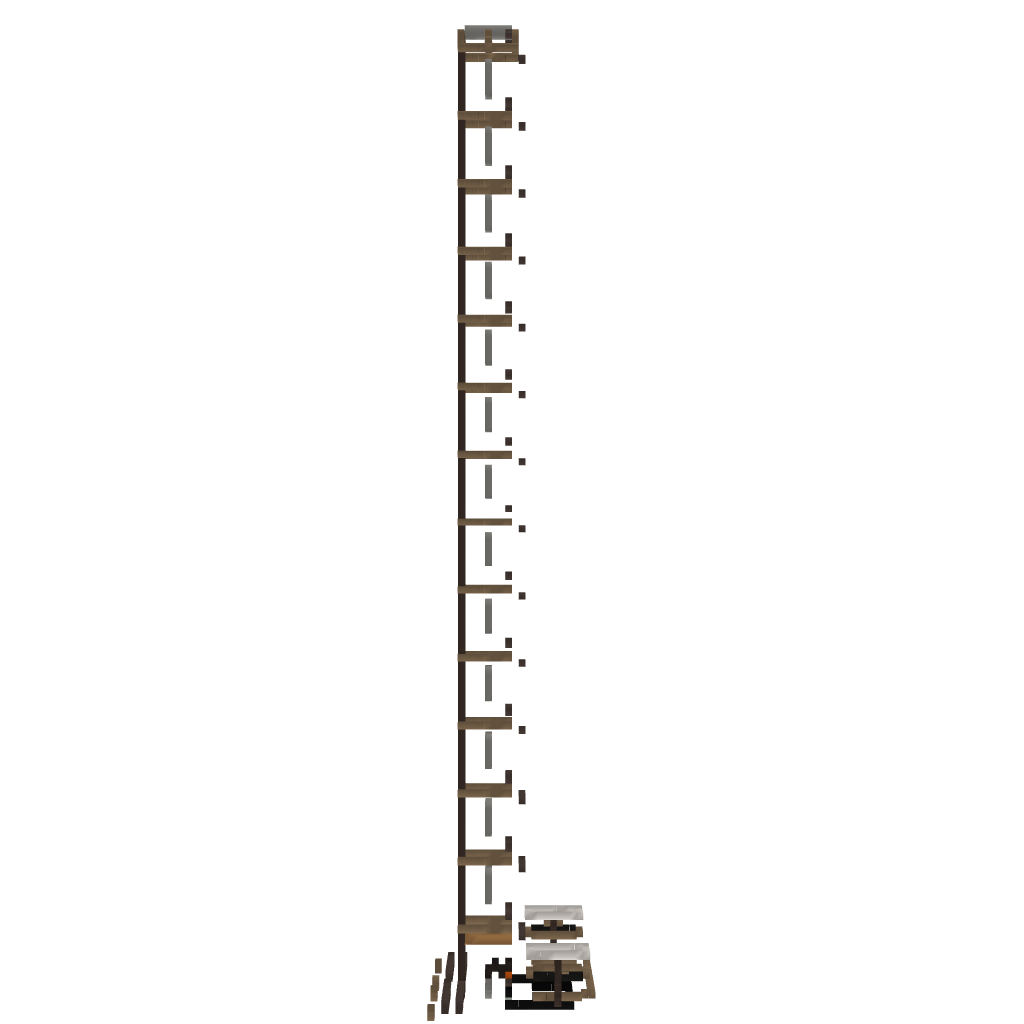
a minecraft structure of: Thimble (diving platform)